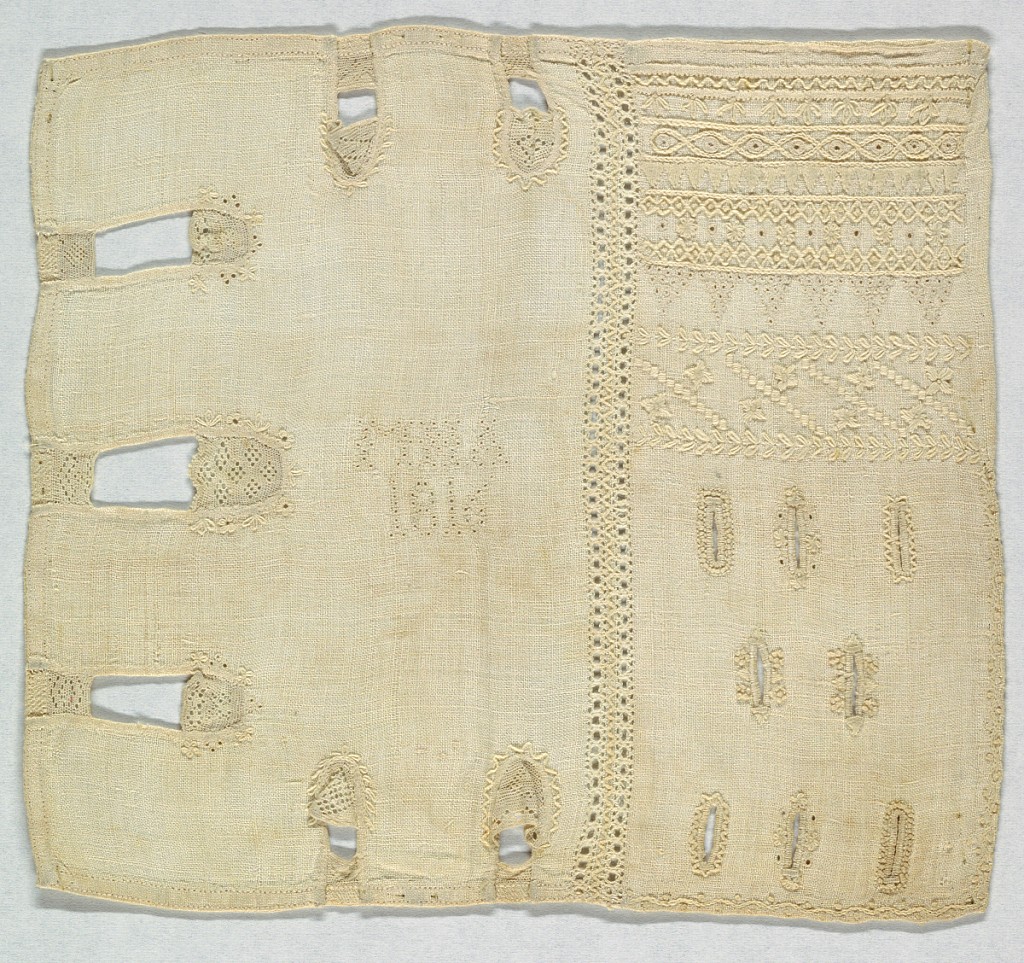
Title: Sampler
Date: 1816
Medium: cotton Technique: embroidered in chain, button hole, satin, overcasting, threaded running, and knot stitches with needle made lace-loop and twist on plain weave foundation
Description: Whitework sampler with seven plackets and eight button holes.  Two separate samplers sewn together.